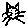
Label: cat